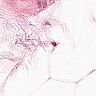
Metastatic tissue present: no